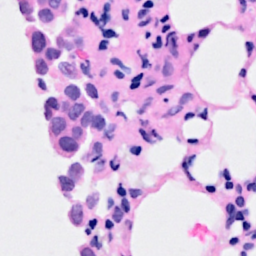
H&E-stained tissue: Breast